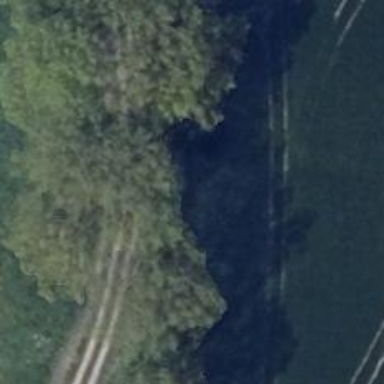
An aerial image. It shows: Row of trees in natural setting.